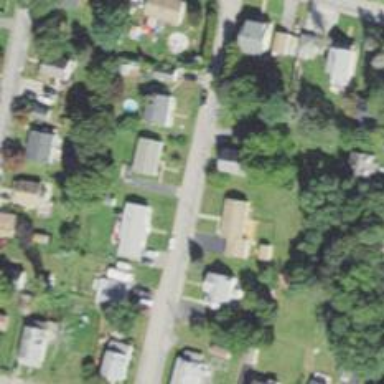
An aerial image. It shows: Residential driveway serving as service road.